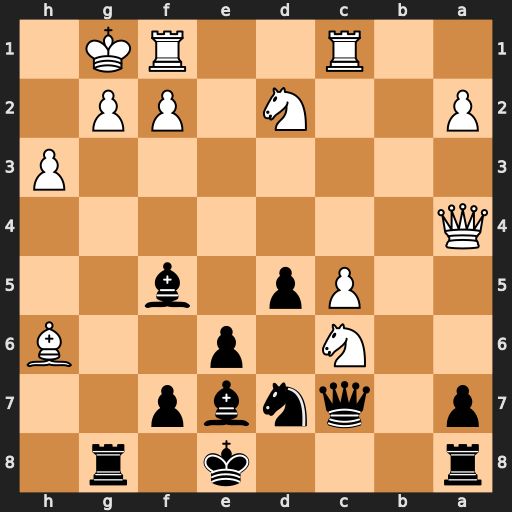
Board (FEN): r3k1r1/p1qnbp2/2N1p2B/2Pp1b2/Q7/7P/P2N1PP1/2R2RK1
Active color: b
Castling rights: q
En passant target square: -
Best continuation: Bxh3 Bf4 Rxg2+ Kh1 Rg4